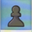
Piece: bP